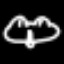
Label: frog